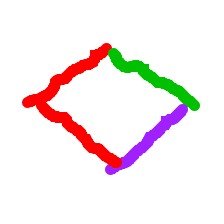
Shape: rhombus